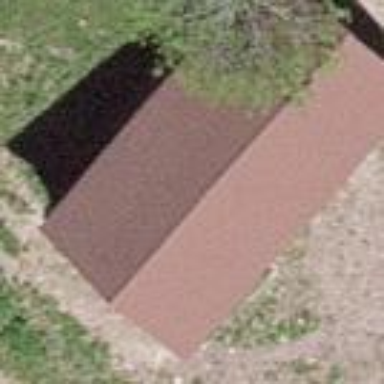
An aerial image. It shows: Shed building.